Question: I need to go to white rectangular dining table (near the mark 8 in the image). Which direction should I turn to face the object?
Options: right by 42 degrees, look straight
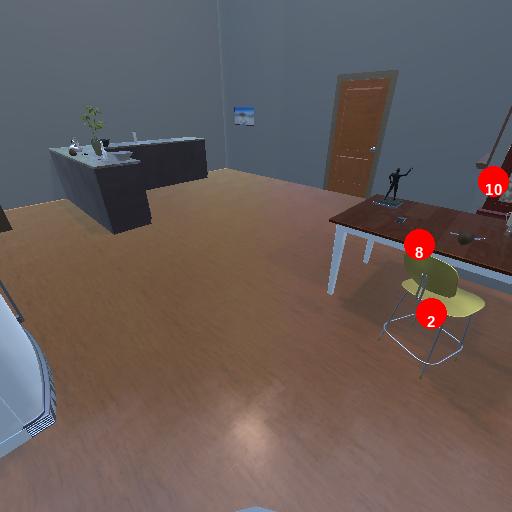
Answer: right by 42 degrees